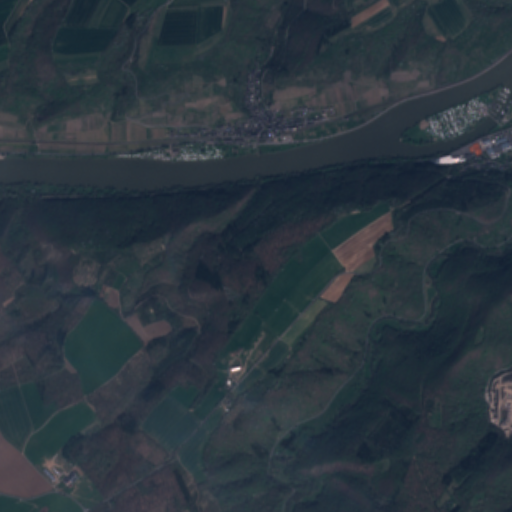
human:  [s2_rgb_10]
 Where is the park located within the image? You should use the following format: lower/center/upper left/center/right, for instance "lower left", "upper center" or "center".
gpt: The park is located in the upper right of the image.
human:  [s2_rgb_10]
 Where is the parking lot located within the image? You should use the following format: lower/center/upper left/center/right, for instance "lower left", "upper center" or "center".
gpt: The parking lot is located in the upper right of the image.
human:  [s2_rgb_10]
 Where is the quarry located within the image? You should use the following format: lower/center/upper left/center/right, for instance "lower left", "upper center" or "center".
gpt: The quarry is located in the lower right of the image.
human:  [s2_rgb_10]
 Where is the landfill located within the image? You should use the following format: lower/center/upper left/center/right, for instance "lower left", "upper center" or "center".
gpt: There is no landfill in the image.